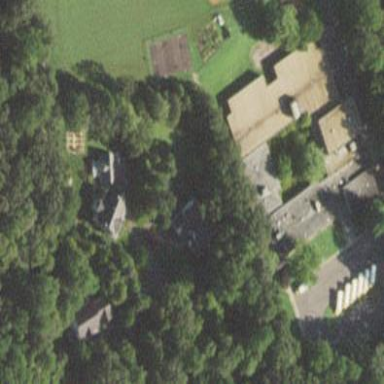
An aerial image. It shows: School building.